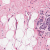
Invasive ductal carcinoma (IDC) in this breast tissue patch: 0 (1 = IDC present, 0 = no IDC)